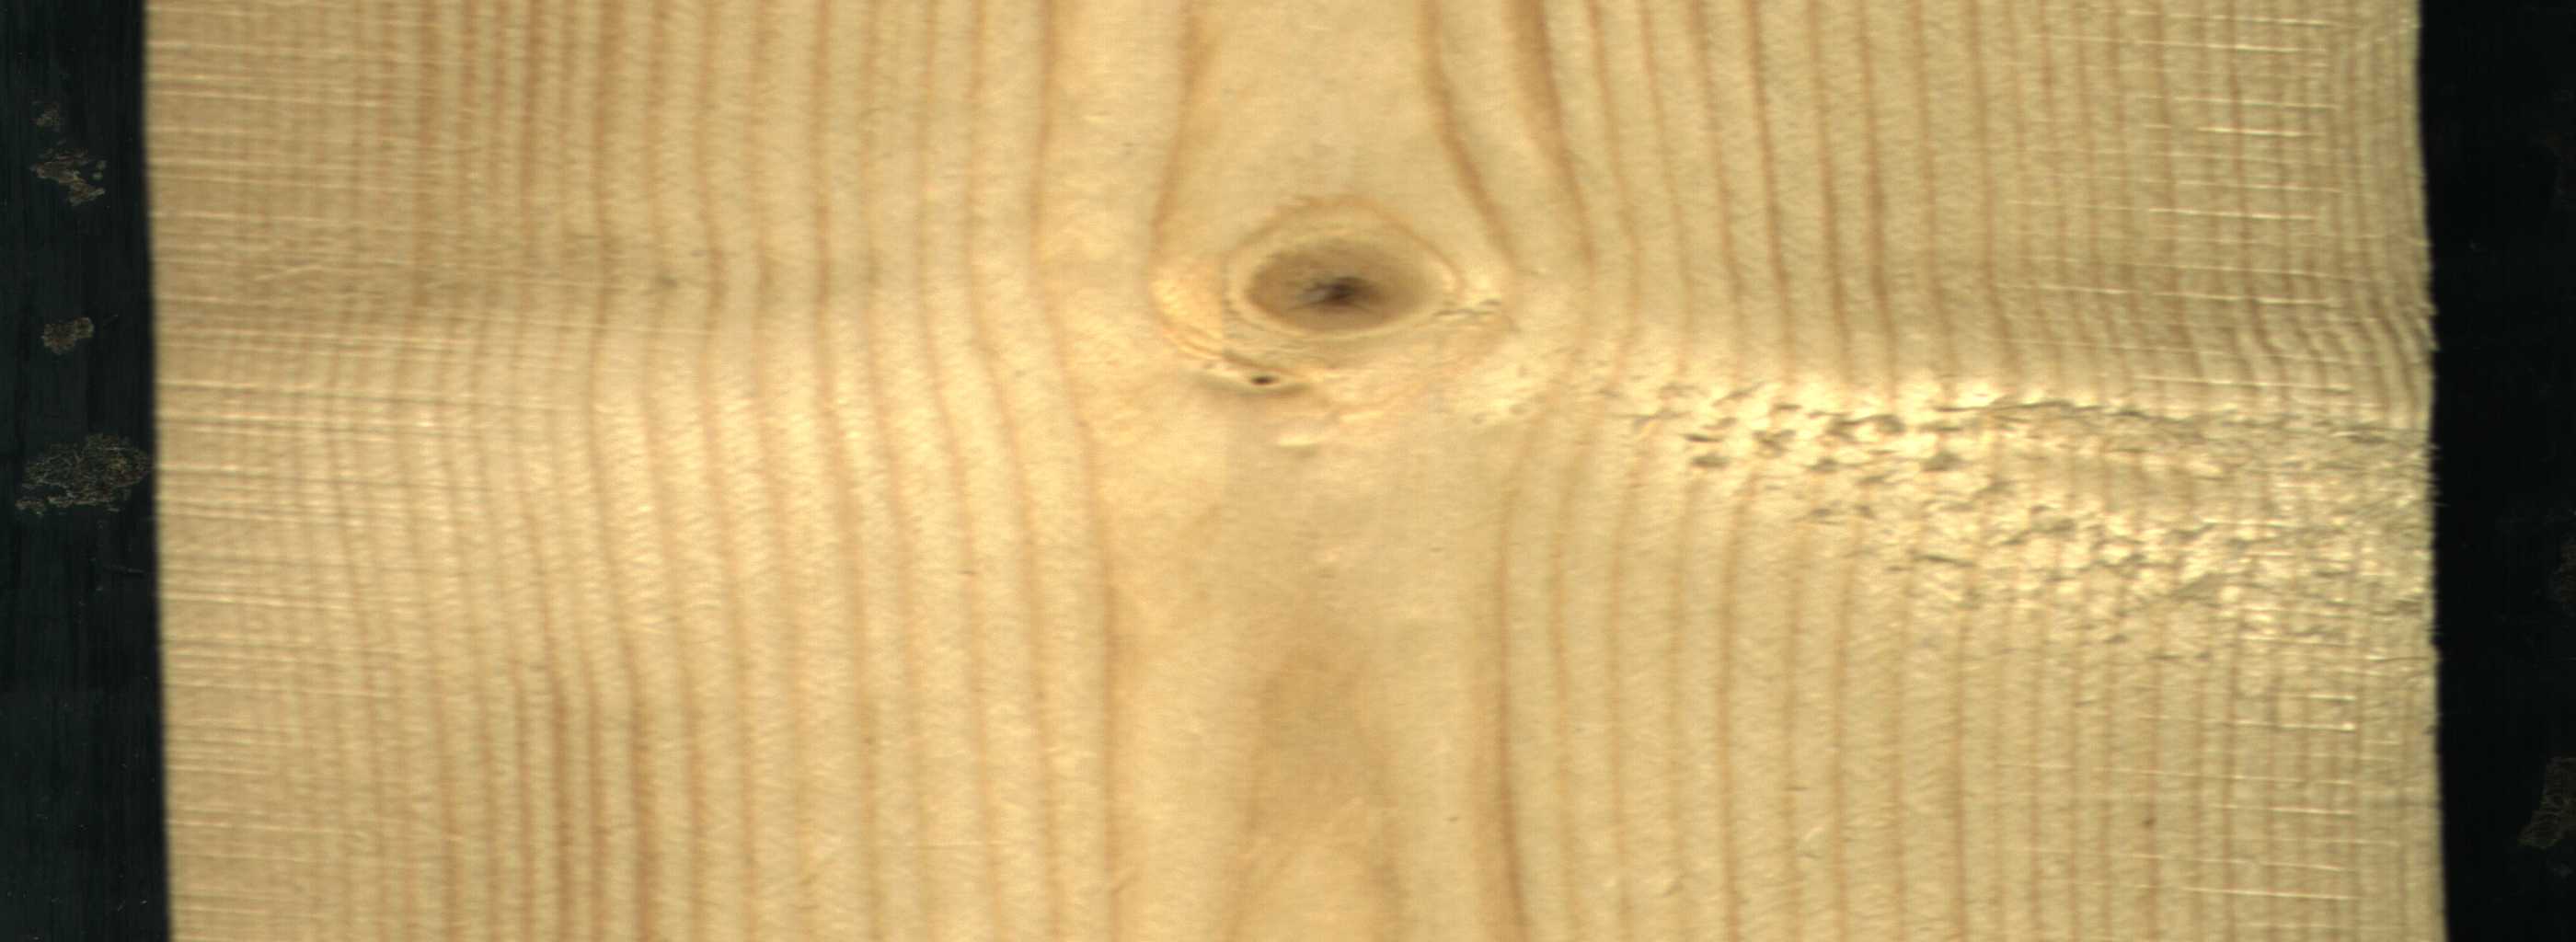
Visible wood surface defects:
Live_Knot